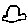
Label: car